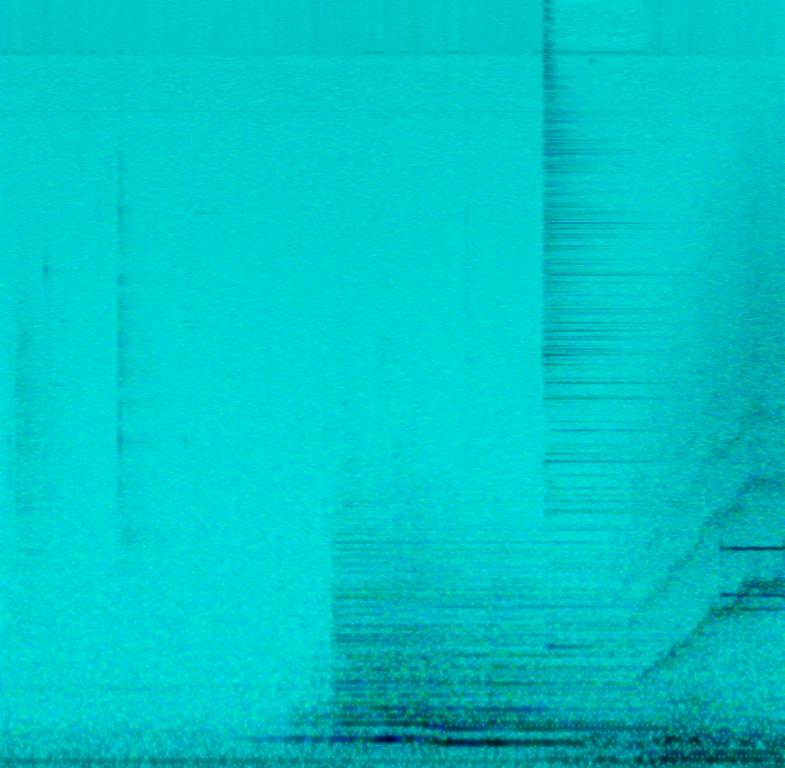
This song is an instrumental. The tempo is slow with an amplified organ playing an intense, sinister chord, followed by a cymbal ride and howling wind produced by wind machine and a chime.. The vibe of the music is spooky, dangerous, ghostly, suspenseful, sinister, grim and scary.